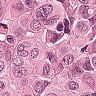
Metastatic tissue present: yes